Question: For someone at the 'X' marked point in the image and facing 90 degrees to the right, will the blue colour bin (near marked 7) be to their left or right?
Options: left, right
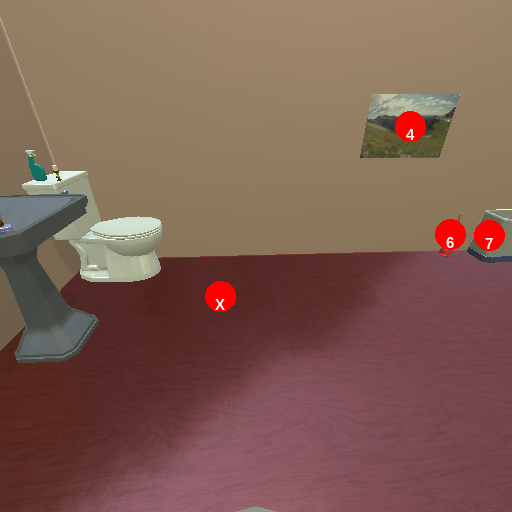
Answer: left